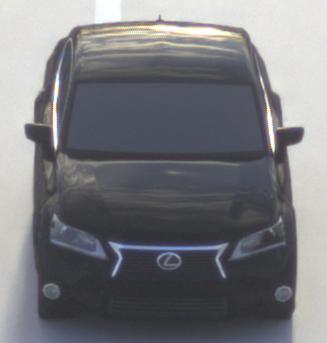
Make: Lexus
Model: GS 250
Detailed model: GS (L10)
Model produced from: 2012/06
Model produced until: 2013/12
Doors: 4
Color: black
Road condition: dry road
Daytime: morning or afternoon
Contrast: medium contrast